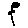
Label: flower